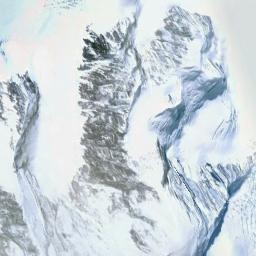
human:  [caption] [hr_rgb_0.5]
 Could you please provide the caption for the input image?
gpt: A snow-covered mountain covered in large areas .

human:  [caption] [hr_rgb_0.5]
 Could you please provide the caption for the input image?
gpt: The snow berg is consist of bare land and white snow .

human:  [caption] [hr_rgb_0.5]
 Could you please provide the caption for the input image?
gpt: The snowberg is partly covered with glaciers .

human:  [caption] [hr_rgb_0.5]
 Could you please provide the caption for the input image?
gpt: There is snow on the part of the snowberg .

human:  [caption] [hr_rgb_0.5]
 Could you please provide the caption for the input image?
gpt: There are full of snow on the snowberg .